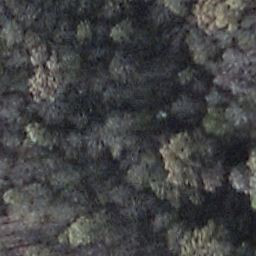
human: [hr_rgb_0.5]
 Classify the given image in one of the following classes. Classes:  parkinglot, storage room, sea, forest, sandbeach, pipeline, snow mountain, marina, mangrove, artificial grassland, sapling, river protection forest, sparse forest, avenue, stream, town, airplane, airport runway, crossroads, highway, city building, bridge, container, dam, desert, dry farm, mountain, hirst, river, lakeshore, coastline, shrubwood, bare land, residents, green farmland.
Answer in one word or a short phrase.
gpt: shrubwood